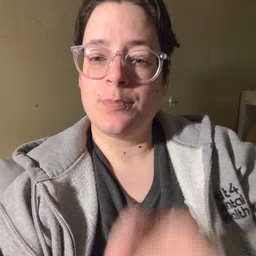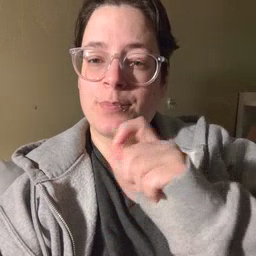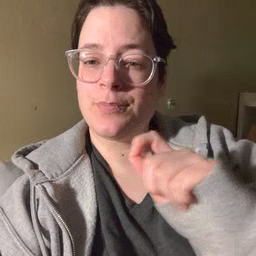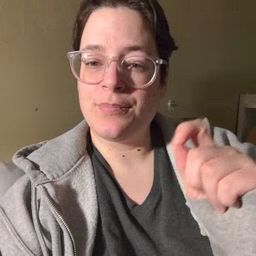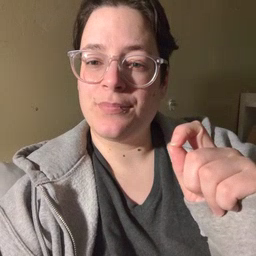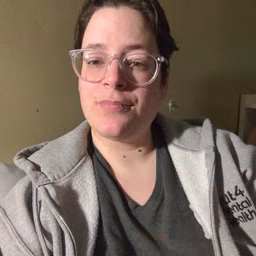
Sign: pen